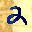
Label: 2